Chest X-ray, AP view. Patient: 28 years old, sex M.
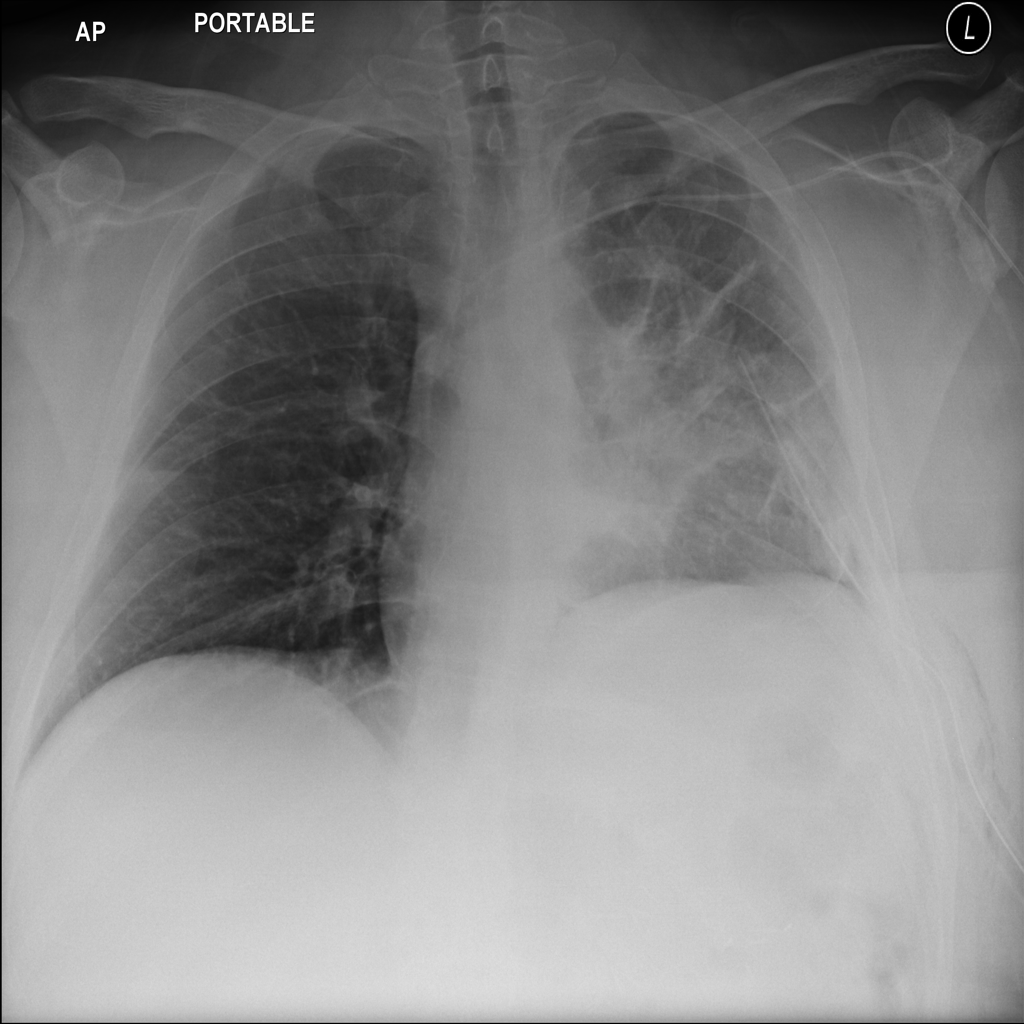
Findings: No Finding